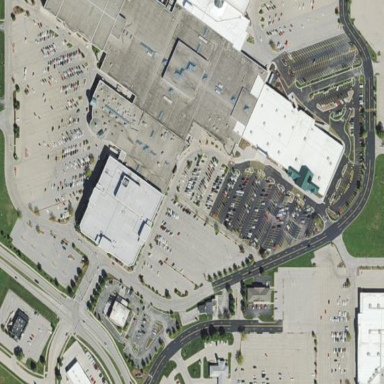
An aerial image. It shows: Retail area.